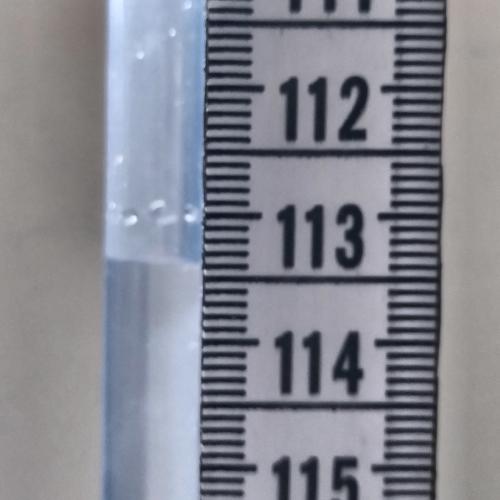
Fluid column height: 113.4 cm